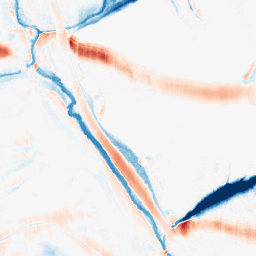
Category: morphological
Decomposition family: morphological_ellipse
Decomposition parameters: operation: average
width: 30
height: 10
Upsampling method: regularized
Upsampling parameters: scale: 2
lambda_reg: 0.01
Upsampling scale: 2